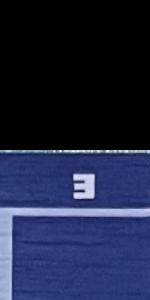
Label: Empty